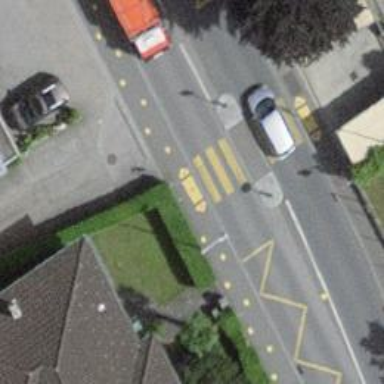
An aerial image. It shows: Uncontrolled road crossing with markings.